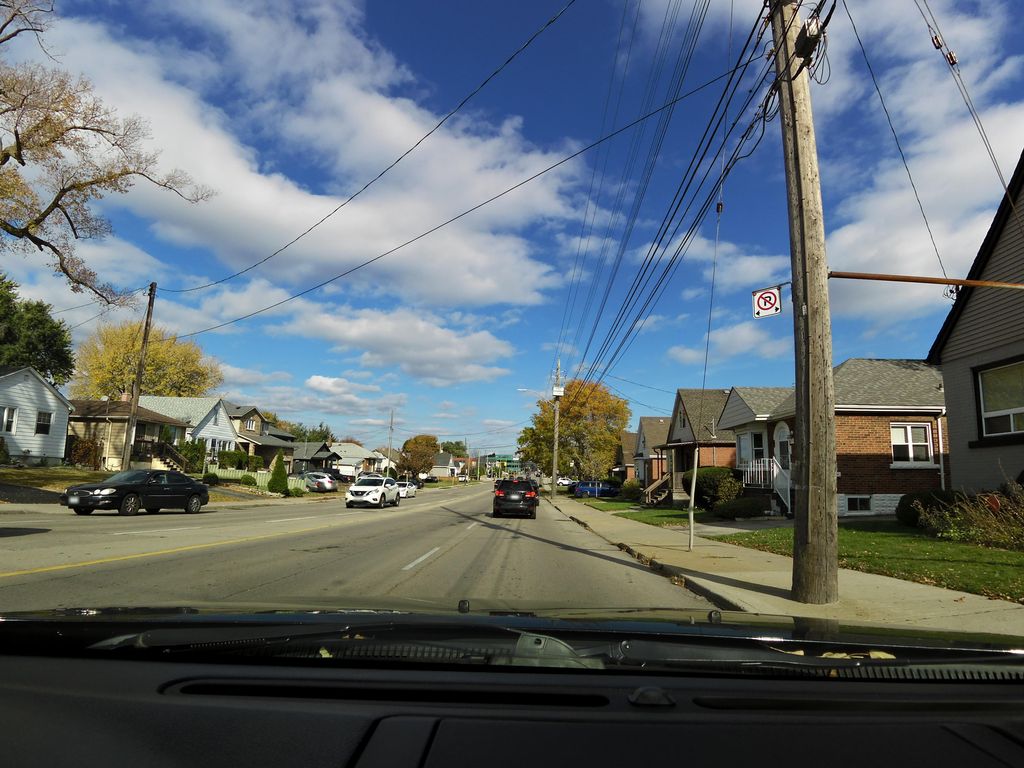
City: hamilton